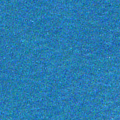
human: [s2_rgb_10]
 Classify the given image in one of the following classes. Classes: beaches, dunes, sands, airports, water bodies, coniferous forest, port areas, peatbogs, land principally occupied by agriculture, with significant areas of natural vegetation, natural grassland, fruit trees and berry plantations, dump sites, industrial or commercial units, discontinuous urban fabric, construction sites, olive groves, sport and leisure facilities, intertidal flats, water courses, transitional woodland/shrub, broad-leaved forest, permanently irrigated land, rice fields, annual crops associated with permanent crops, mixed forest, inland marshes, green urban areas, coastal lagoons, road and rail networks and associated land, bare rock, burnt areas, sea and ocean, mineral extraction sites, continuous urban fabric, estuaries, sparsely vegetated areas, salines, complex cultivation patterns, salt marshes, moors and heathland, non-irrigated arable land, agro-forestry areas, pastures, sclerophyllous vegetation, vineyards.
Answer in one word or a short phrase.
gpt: sea and ocean